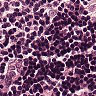
Metastatic tissue present: no